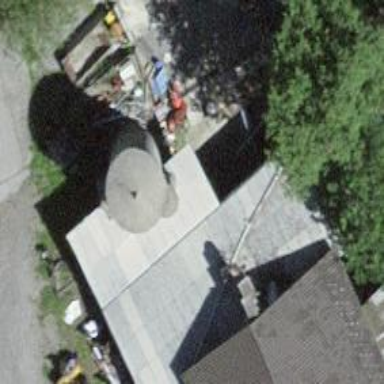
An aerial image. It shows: View of roof of building.